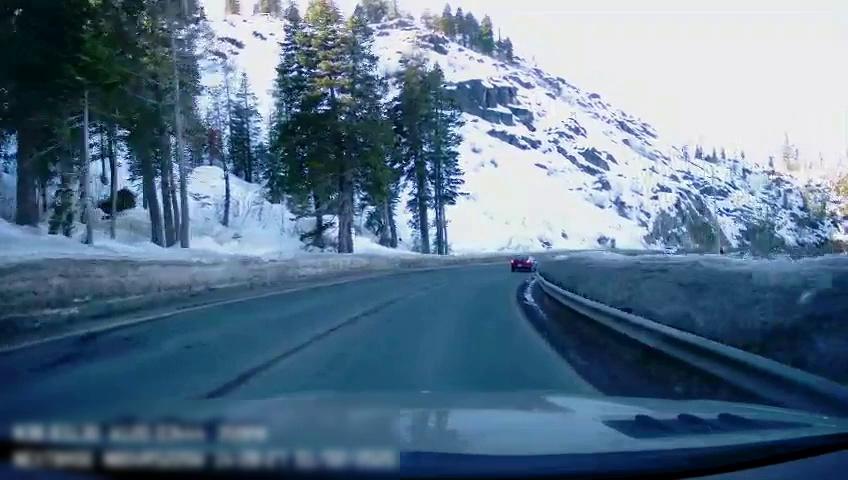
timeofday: Day
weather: Sunny
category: Drivable Space
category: Vehicles | SUV
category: Vehicles | Car
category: Lanes | Opposite Lane
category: Lanes | Opposite Lane
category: Lanes | Current Lane